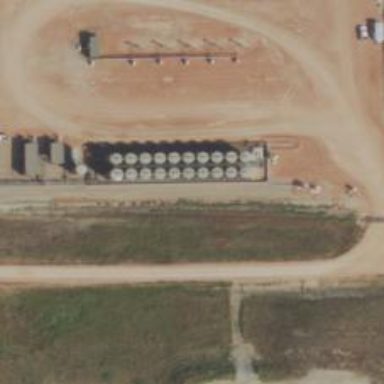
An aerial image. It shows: Storage tank with man-made structure.